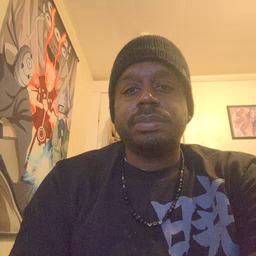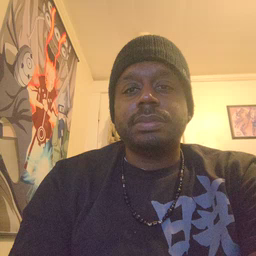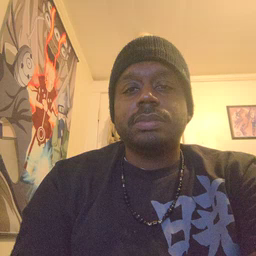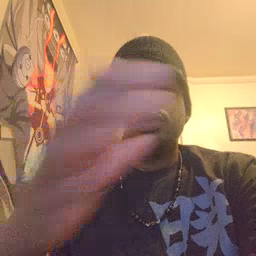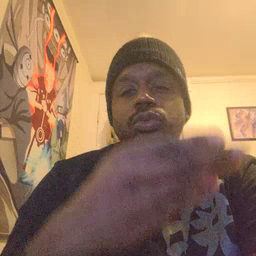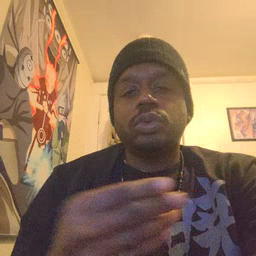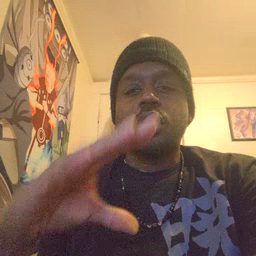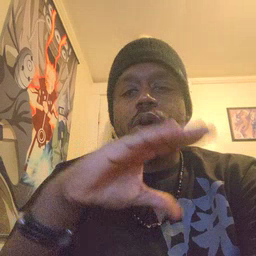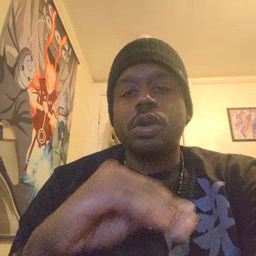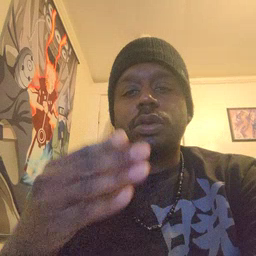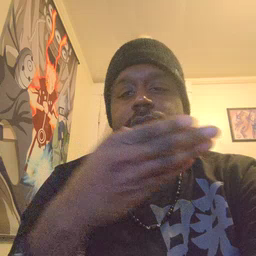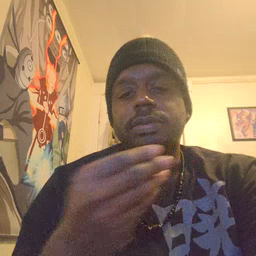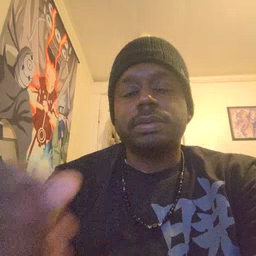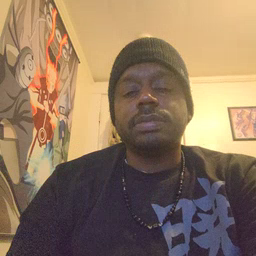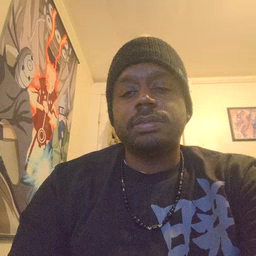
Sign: story